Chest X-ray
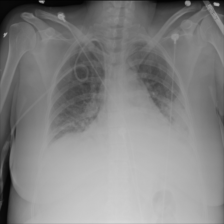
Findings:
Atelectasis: positive
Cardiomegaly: negative
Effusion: negative
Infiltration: positive
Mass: negative
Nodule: negative
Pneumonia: negative
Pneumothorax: negative
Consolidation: positive
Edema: negative
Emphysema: negative
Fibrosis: negative
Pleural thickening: negative
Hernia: negative